Question: I'm a Python beginner and I made a script to extract data into an xlsx file with openpyxl but I'm stuck with a problem which seems pretty easy. I'd like to copy(not move) the yellow data to the green cells in the following Excel file:
Or said in another way, I want to copy B2:B15 to B16:B29 within my python script. I don't need help with the import of openpyxl or creation of my ws it's just the specific code that allows to copy the B2:B15 to B16:B29 which I don't get.
I appreciate any help! Ty so much.
I tried the following which didn't work at all:
'''
for row in range(16,29):
for col in range(1,2):
char = get_column_letter(col)
ws[char + str(row)] = ws(['B2:B15'].value)
'''
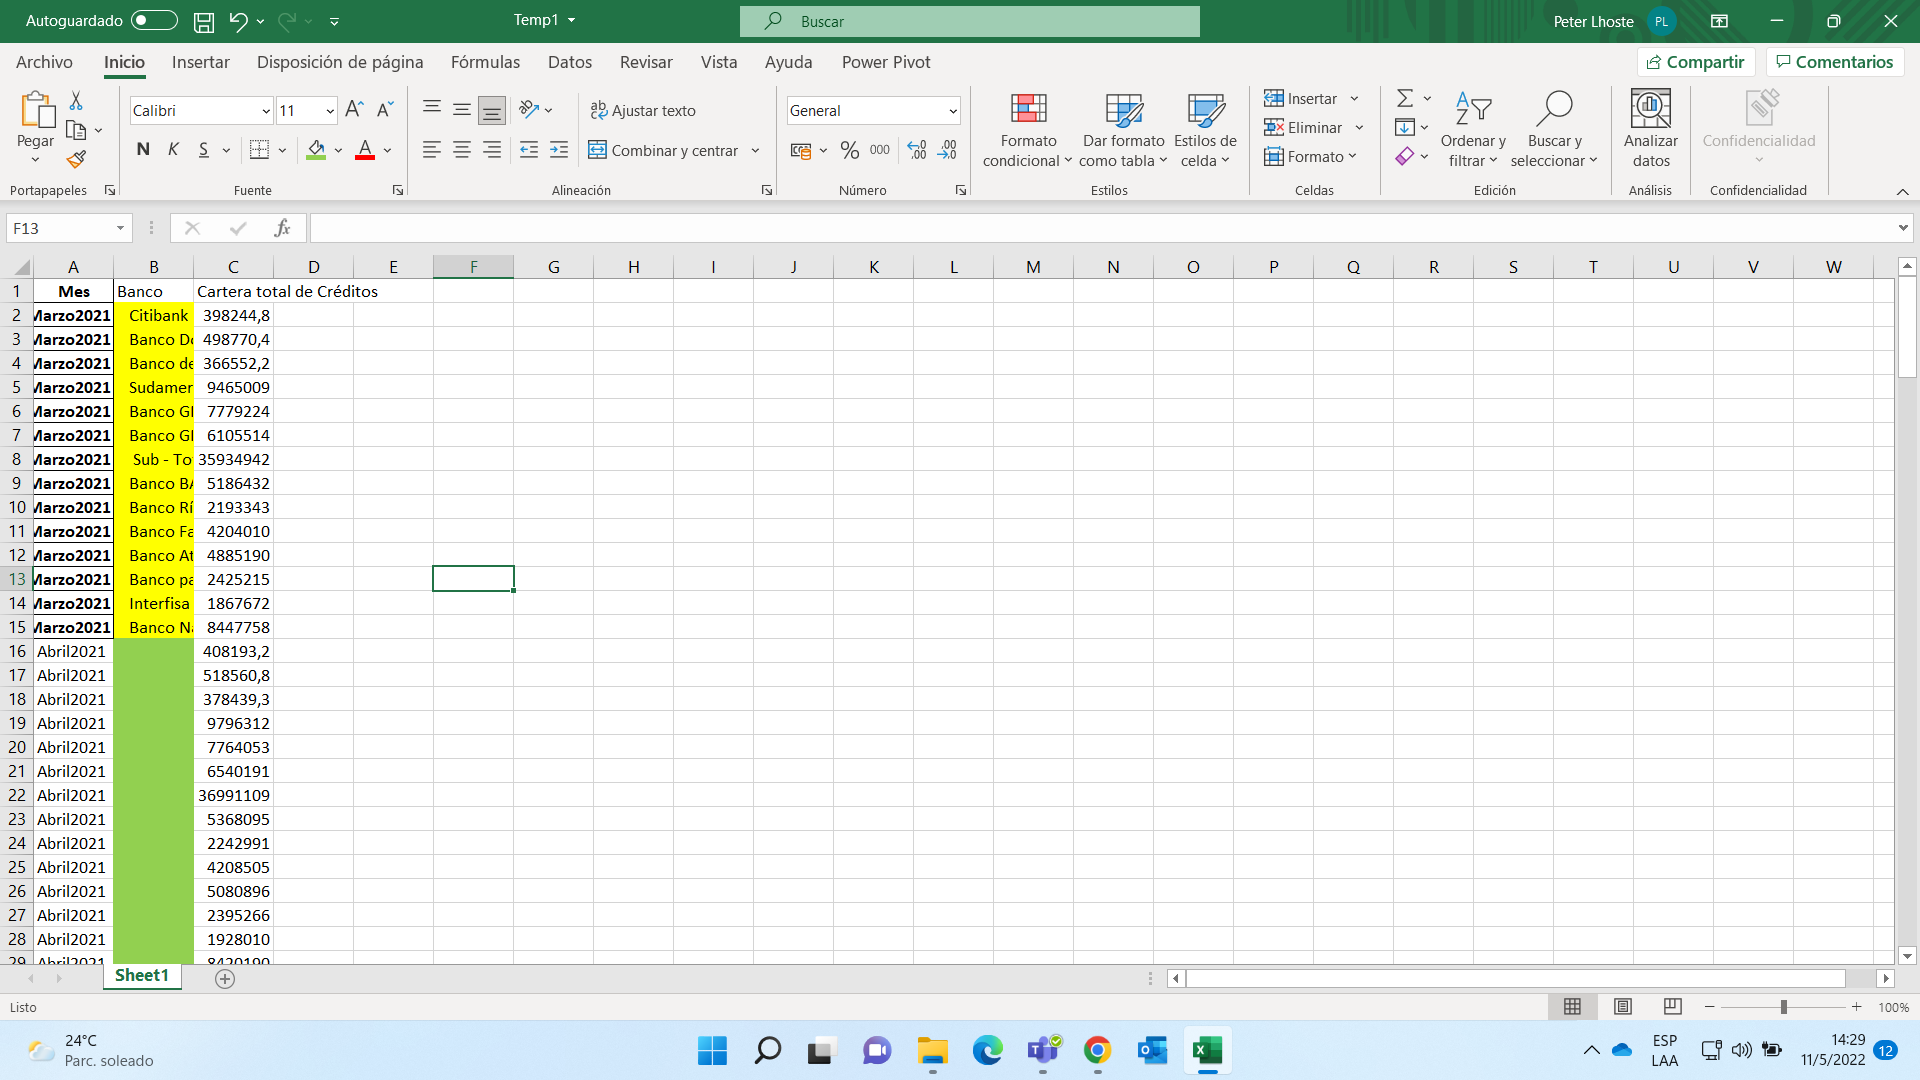
Answer: If 'ws' is your worksheet, then the code to do that is...
'''
for row in range(16,30):
ws.cell(row=row, column=2).value = ws.cell(row=row-14, column=2).value
'''
Updated below for doing this multiple times
'''
Repeat = 5 #Indicate how many times you want to paste the 15 rows
for cycle in range(1, Repeat+1):
for row in range(14):
ws.cell(row=row+2+(cycle)*14, column=2).value = ws.cell(row=row+2, column=2).value
'''